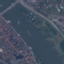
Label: River